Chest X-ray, PA view. Patient: 32 years old, sex M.
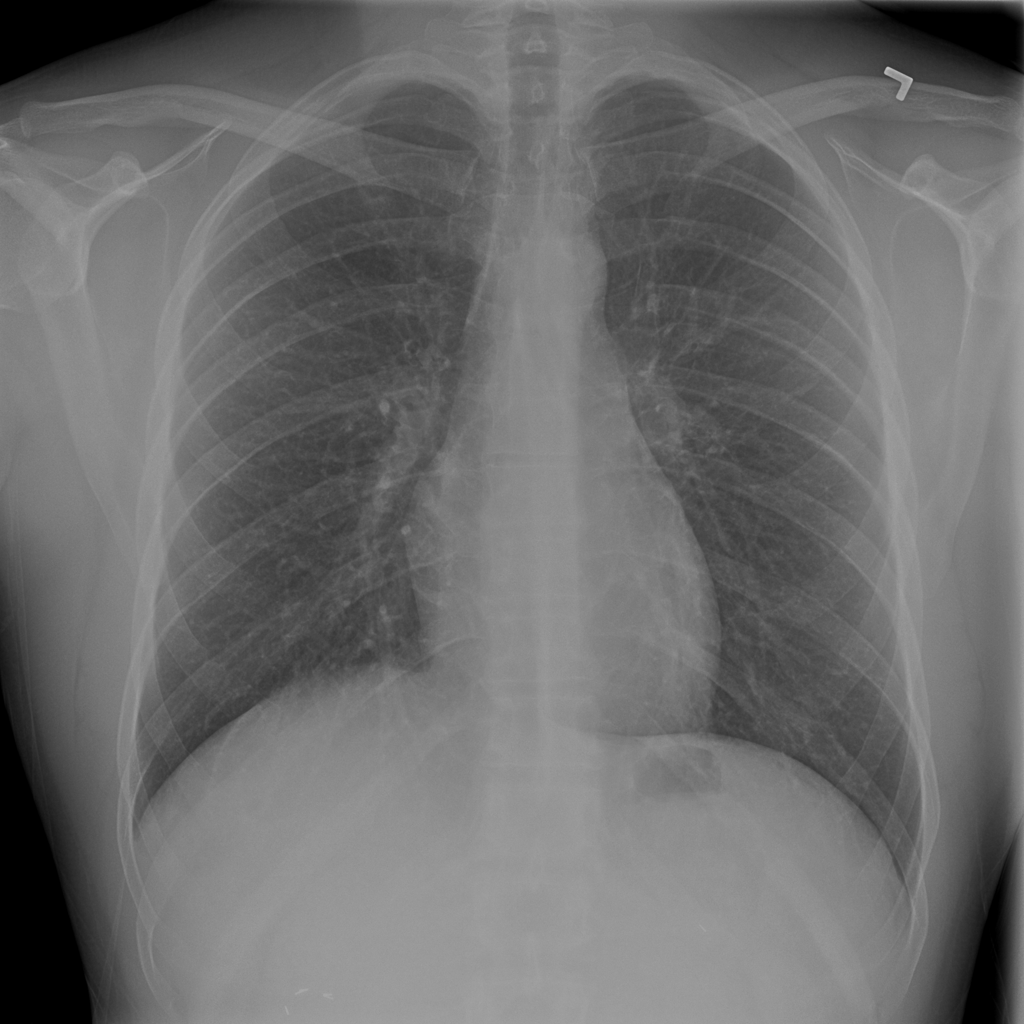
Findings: No Finding